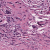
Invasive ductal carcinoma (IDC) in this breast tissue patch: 1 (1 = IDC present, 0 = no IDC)